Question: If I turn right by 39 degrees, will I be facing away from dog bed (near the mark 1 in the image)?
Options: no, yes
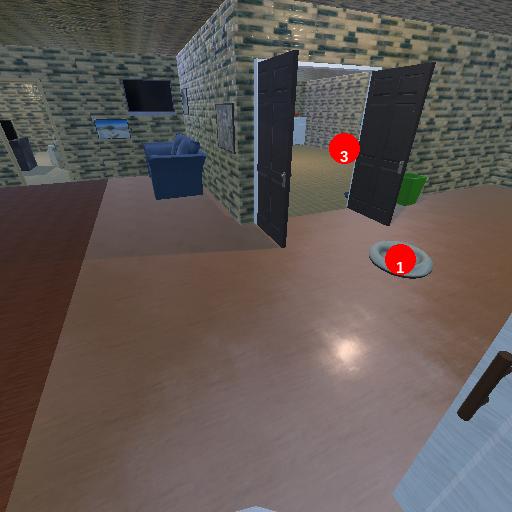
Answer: no